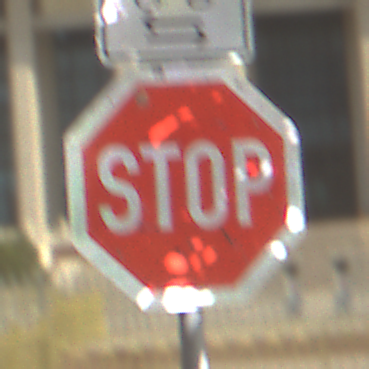
Verkehrszeichen: Stop
Zusatzzeichen oben: RichtungsangabeDurchPfeile9
Umgebung: Outdoor, Suburban
Tageszeit: MorningAfternoon
Wetter: Clear
Licht: Natural
Jahreszeit: NotSpecified
Kontrast: HighContrast